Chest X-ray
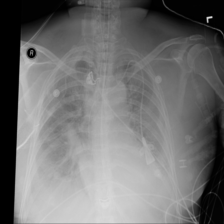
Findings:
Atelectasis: positive
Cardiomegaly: negative
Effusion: negative
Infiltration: negative
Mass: negative
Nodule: negative
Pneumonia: negative
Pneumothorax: negative
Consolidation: positive
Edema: negative
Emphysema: negative
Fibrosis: negative
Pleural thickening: negative
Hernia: negative